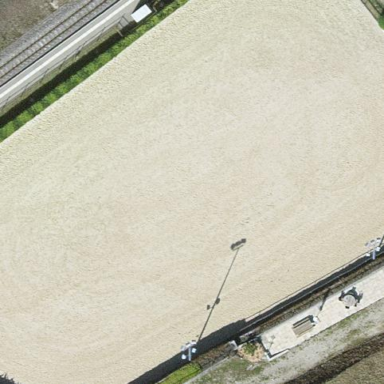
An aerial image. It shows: Equestrian pitch for leisure land activities.